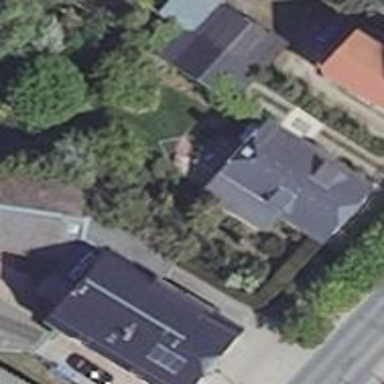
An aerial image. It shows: Detached building with half-hipped roof.